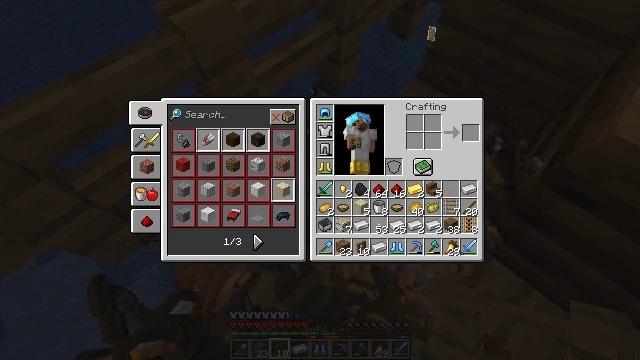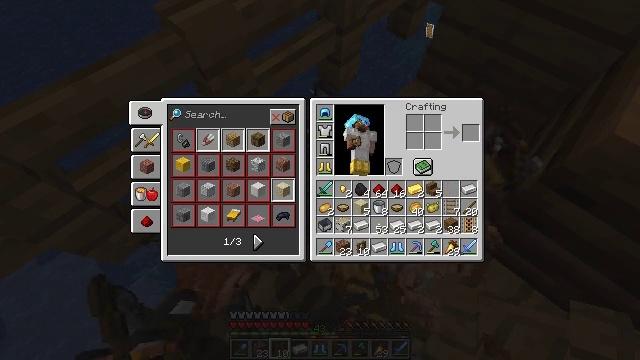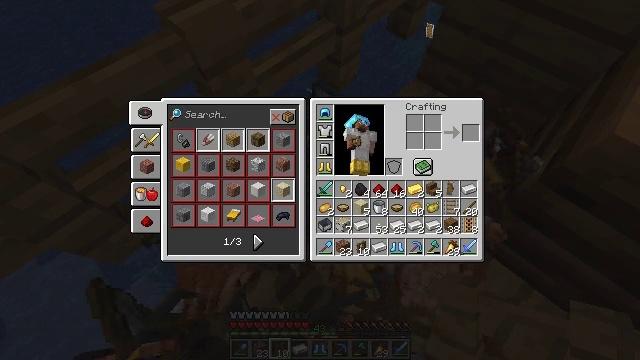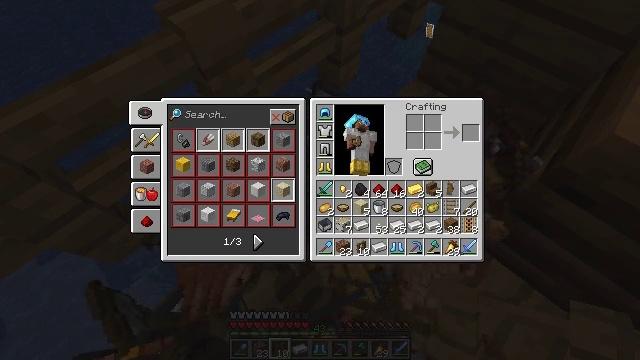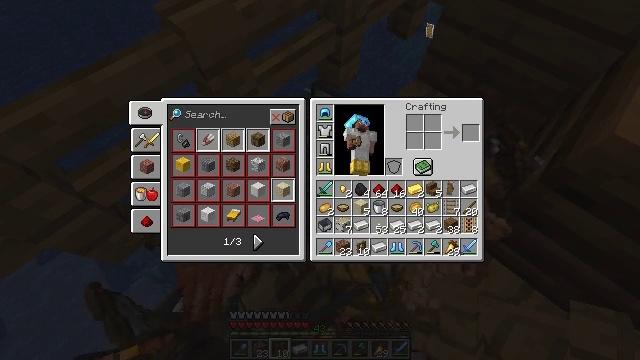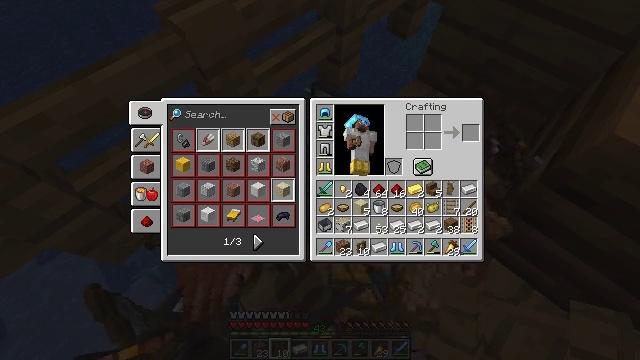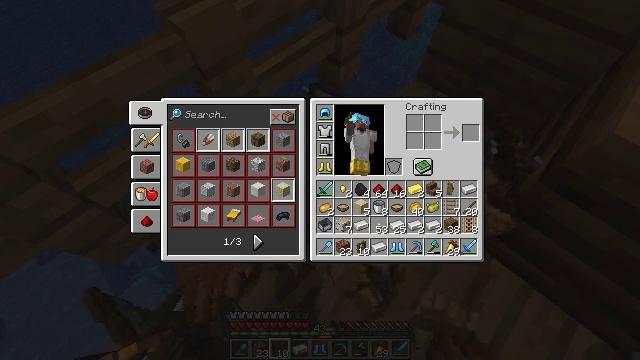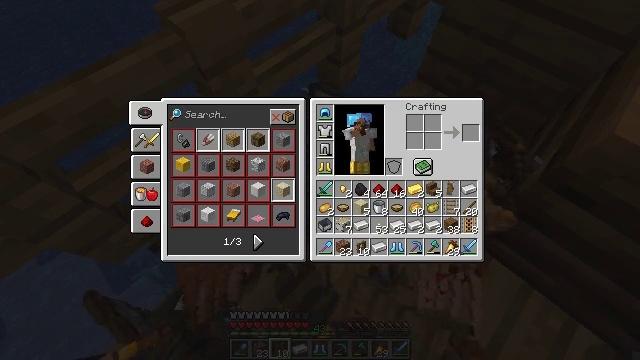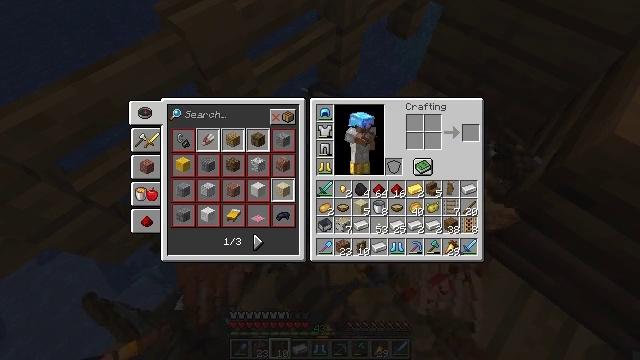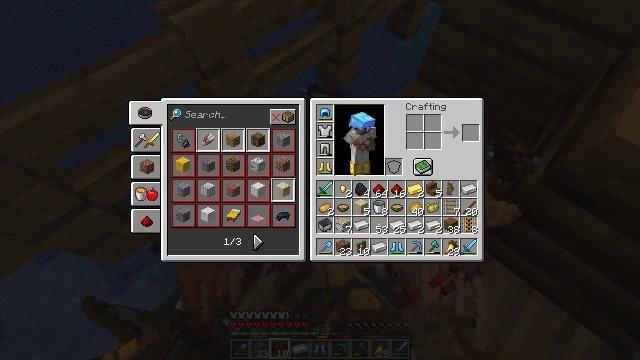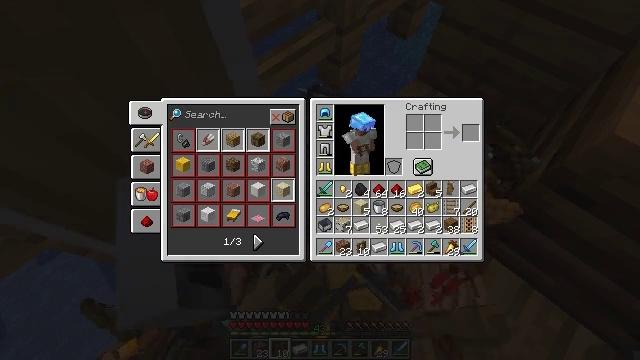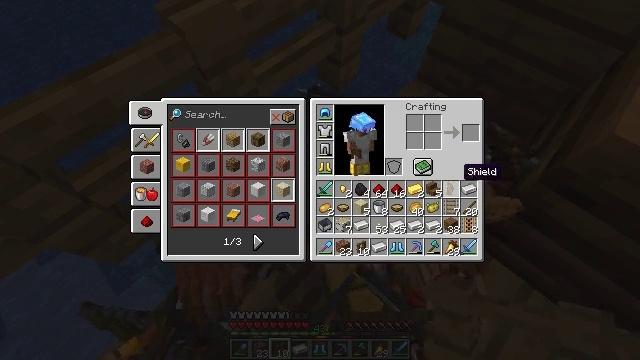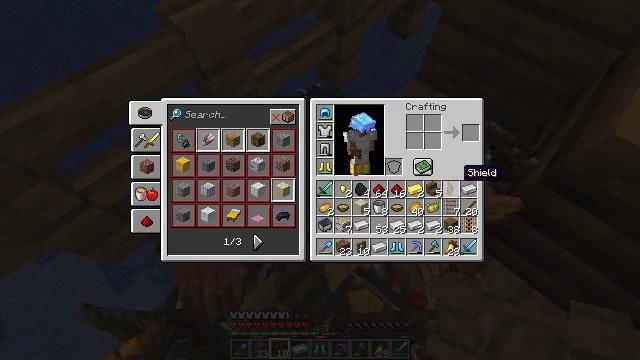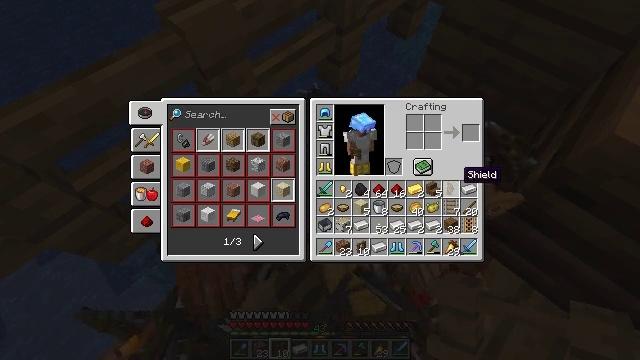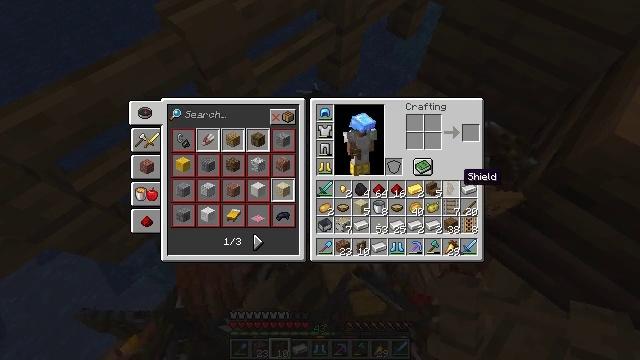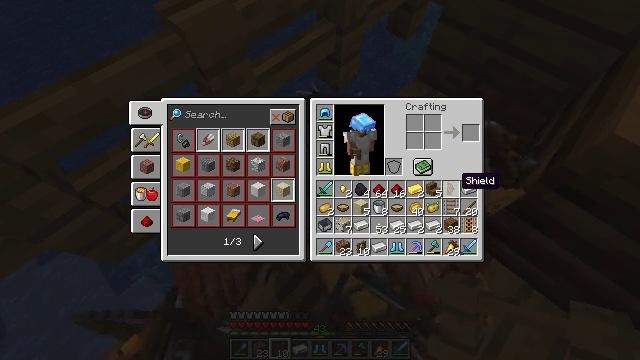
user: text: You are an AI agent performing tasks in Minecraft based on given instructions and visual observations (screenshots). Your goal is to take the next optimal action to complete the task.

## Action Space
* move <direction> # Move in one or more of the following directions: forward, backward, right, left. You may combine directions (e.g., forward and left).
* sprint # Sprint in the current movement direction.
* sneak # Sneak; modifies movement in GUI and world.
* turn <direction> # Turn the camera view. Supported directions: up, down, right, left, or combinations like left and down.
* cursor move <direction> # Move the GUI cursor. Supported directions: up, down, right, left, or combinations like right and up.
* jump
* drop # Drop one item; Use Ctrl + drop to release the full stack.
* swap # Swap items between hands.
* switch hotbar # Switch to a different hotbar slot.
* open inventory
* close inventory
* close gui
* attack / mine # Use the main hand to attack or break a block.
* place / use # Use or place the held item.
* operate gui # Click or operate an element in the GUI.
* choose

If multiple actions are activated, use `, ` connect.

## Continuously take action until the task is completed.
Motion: motion action
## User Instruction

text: Drop a shield.
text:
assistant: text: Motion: no_op
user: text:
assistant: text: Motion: operate gui
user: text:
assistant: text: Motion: operate gui
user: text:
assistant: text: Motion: operate gui
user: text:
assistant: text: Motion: cursor move right and down
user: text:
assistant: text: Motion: cursor move right and down
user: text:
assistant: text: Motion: cursor move down
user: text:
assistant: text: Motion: cursor move down
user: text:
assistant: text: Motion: cursor move down
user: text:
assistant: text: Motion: no_op
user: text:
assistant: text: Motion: no_op
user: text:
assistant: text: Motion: no_op
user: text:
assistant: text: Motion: no_op
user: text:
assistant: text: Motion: no_op
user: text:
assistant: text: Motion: no_op
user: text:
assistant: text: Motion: no_op
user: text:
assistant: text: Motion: no_op
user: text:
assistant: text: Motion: operate gui
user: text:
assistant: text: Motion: cursor move up, operate gui
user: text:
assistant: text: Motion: cursor move up
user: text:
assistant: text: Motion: cursor move up
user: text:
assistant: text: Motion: cursor move up
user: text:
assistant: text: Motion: operate gui
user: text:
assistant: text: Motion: operate gui
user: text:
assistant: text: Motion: operate gui
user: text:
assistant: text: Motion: no_op
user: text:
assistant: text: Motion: cursor move down
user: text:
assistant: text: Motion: cursor move down
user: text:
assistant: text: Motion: cursor move down
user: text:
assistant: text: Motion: cursor move down